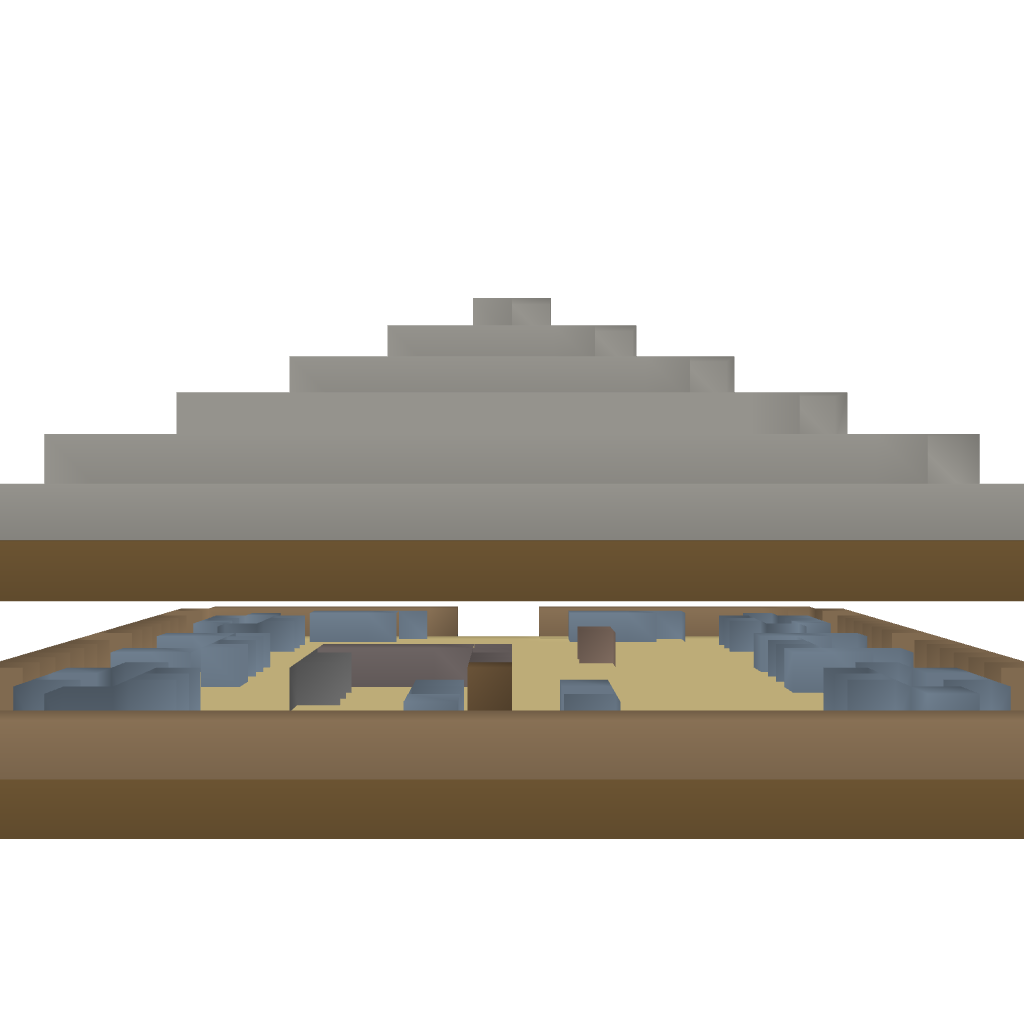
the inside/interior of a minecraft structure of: Simple Restaurant